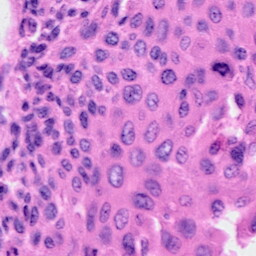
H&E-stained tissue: Cervix